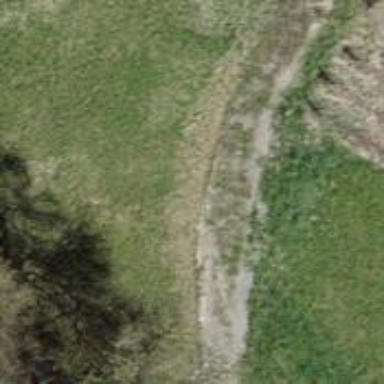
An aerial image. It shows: Track road with grade3 tracktype.